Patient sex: M
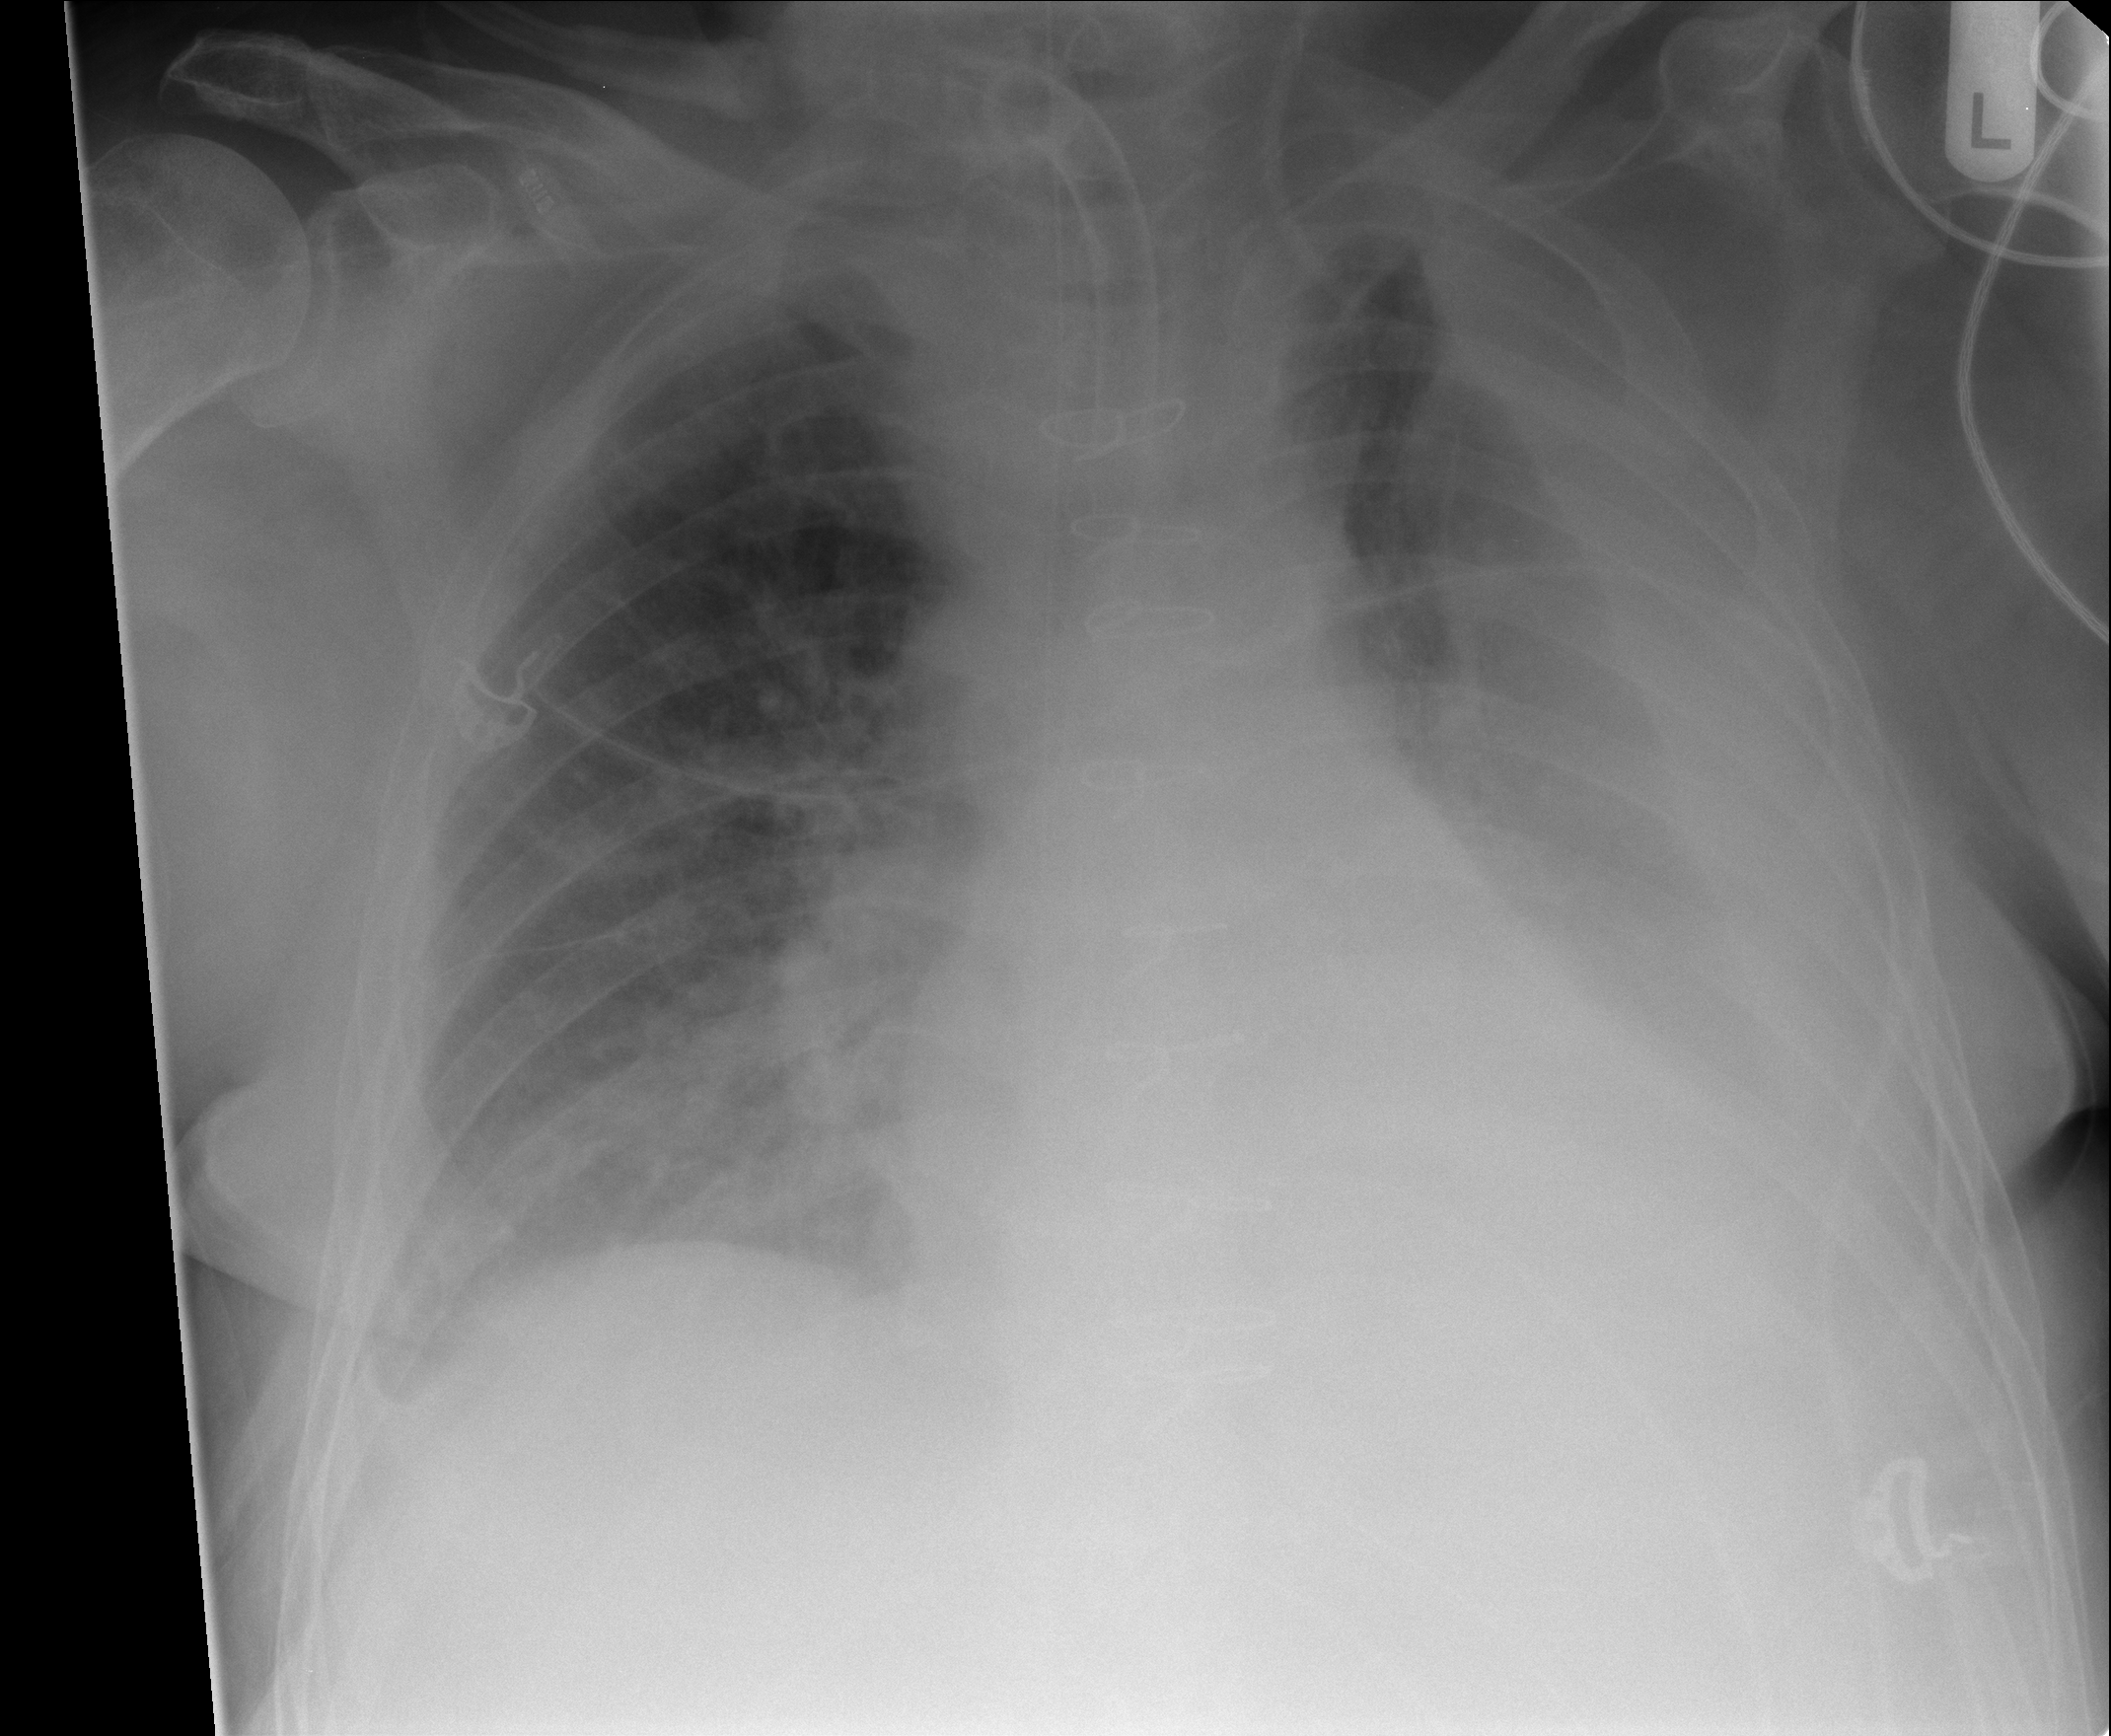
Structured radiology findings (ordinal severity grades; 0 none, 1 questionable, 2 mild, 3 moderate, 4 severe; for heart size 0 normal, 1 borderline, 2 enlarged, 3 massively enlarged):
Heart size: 2
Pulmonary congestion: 2
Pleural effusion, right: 2
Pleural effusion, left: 3
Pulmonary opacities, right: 2
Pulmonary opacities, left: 0
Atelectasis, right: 0
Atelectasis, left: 3